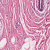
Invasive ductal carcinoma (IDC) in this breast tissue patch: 0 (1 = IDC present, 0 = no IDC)